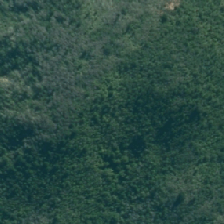
Land cover: broadleaved_indigenous_hardwood